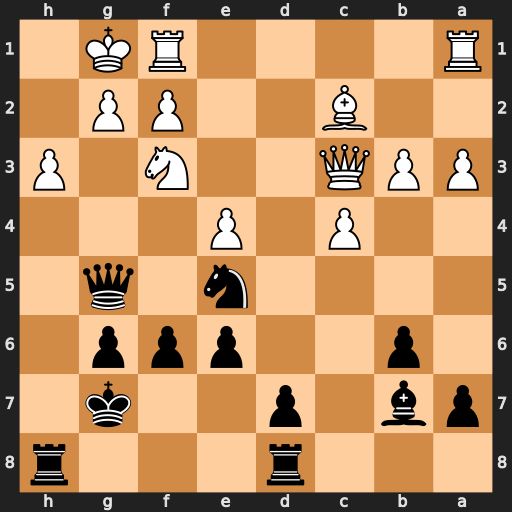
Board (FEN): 3r3r/pb1p2k1/1p2ppp1/4n1q1/2P1P3/PPQ2N1P/2B2PP1/R4RK1
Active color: b
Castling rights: -
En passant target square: -
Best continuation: Rxh3 Nxg5 Rxc3